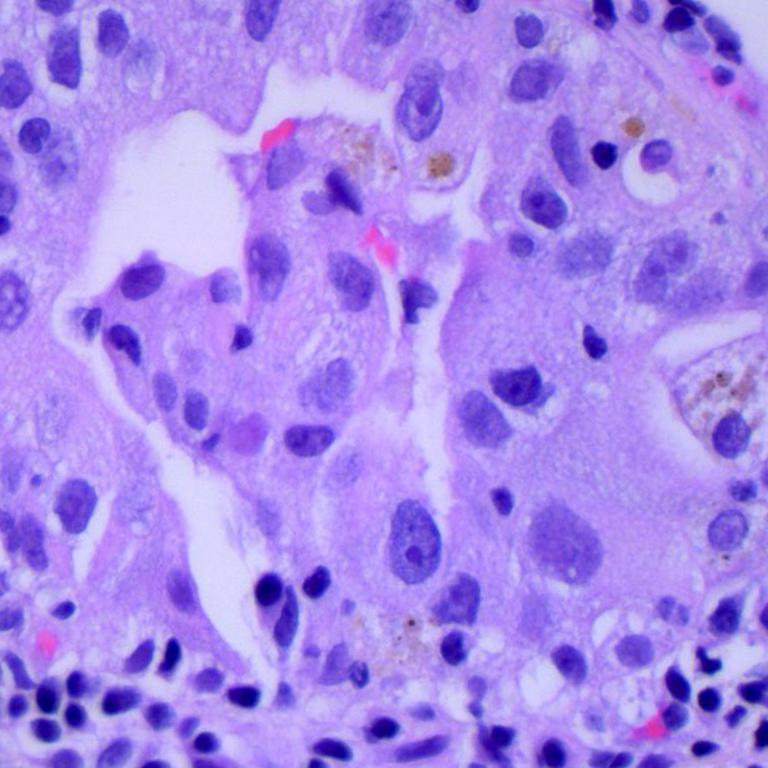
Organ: lung
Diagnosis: adenocarcinomas